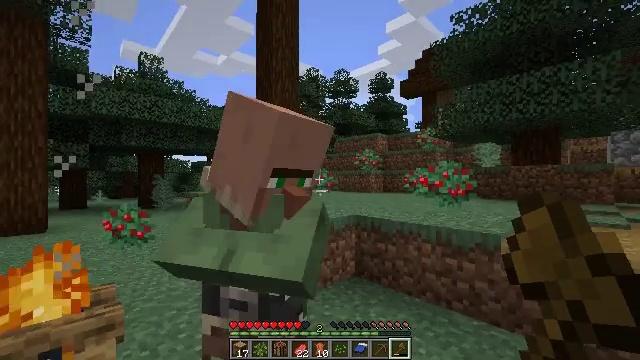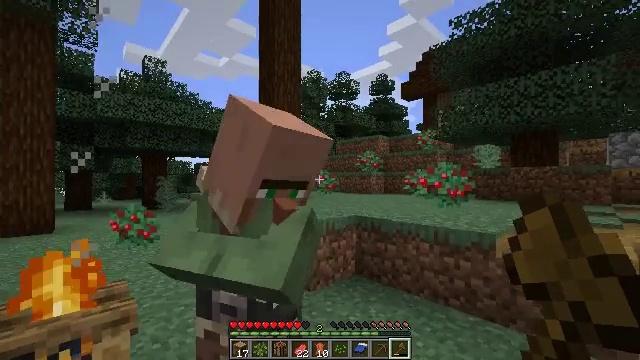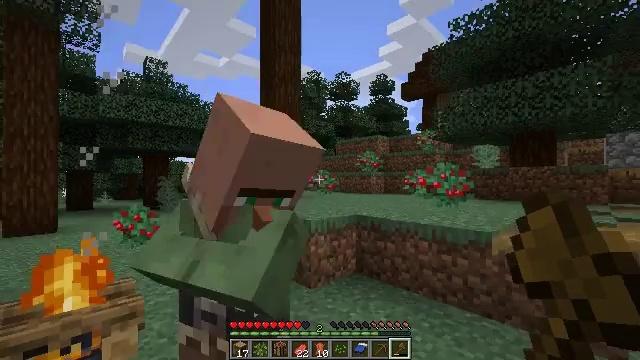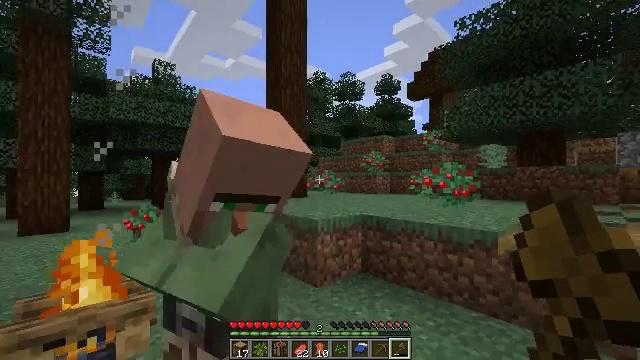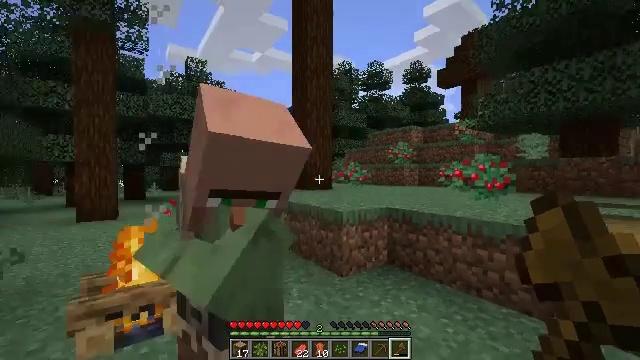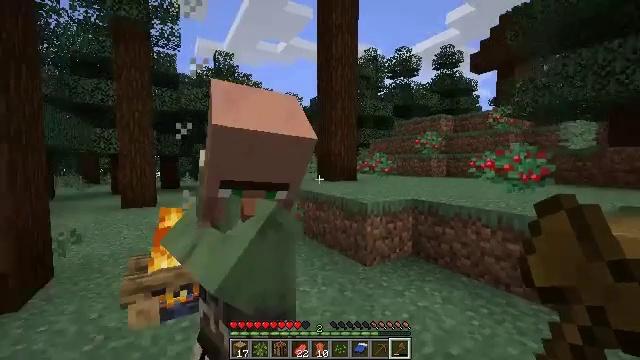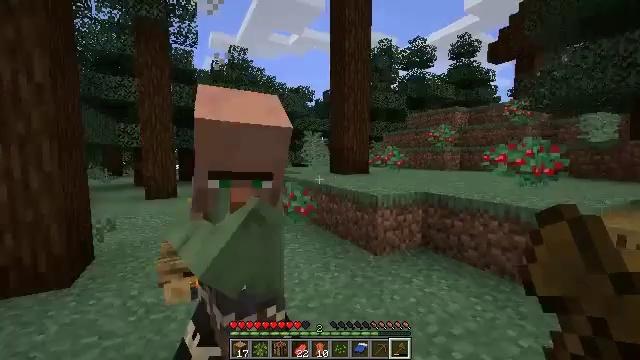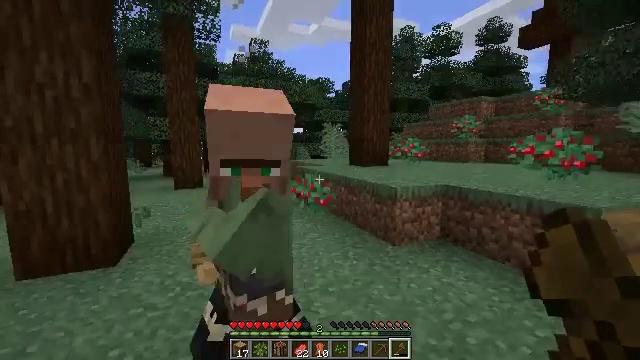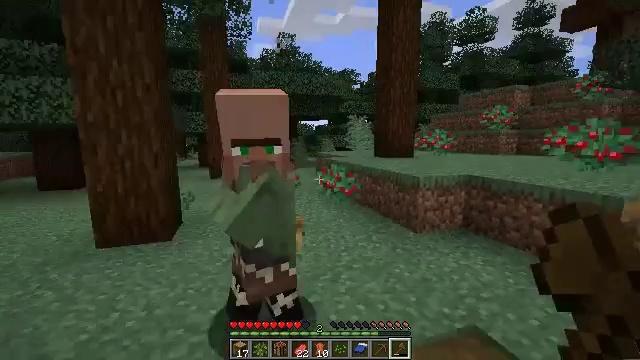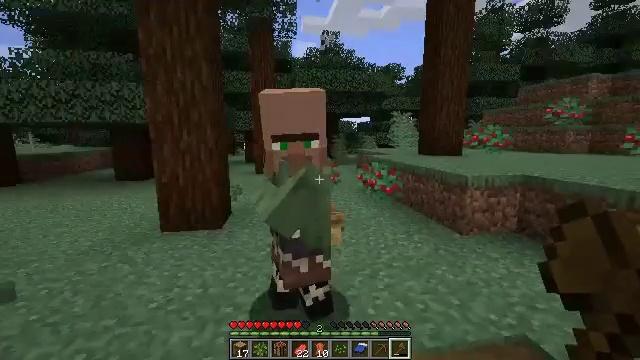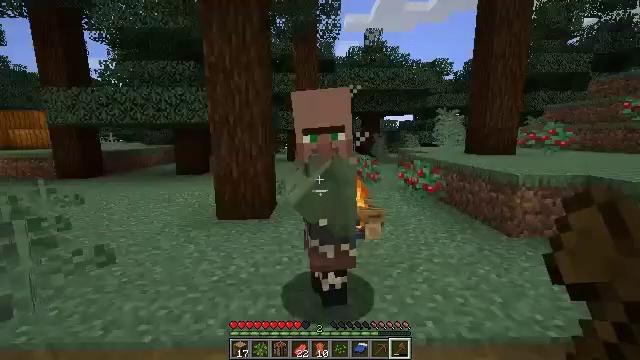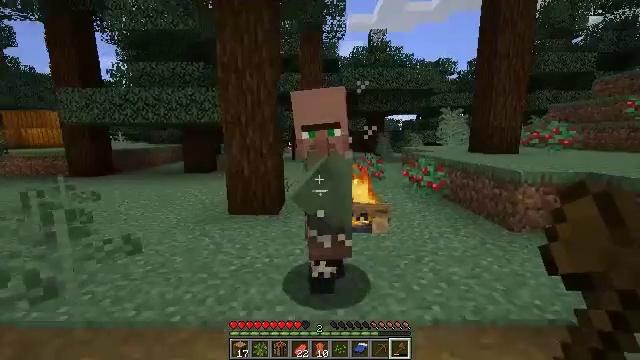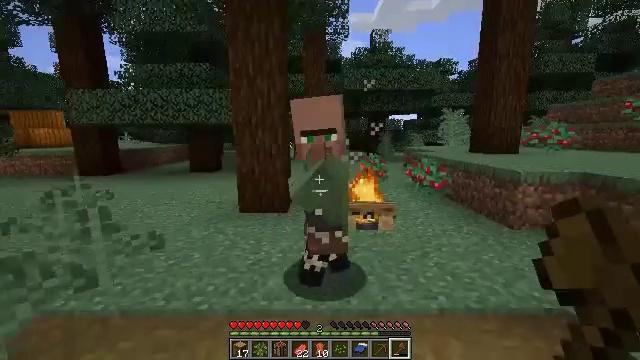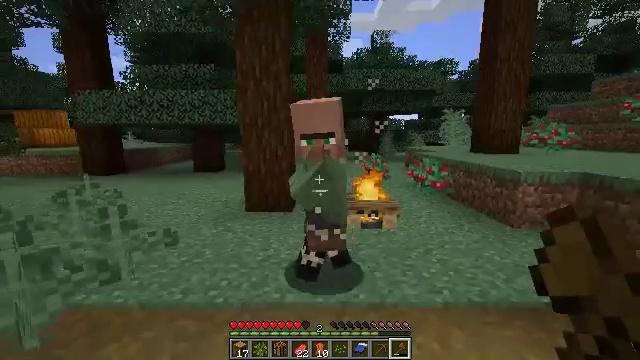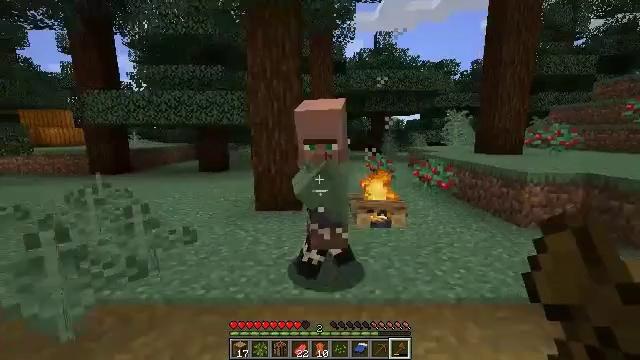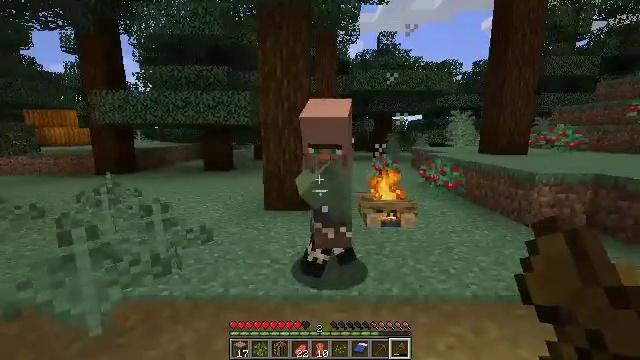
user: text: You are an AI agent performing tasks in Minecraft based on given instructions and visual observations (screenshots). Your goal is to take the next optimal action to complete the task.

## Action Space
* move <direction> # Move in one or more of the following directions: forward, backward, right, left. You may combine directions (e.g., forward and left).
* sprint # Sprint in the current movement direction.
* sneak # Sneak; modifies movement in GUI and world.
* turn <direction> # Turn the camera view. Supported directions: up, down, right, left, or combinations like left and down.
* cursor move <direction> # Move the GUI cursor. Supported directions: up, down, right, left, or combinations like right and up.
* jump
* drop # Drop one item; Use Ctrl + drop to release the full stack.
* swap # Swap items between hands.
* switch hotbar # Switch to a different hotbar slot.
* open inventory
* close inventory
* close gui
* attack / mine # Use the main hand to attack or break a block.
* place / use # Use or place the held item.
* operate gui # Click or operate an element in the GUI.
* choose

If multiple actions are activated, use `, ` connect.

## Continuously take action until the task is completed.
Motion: motion action
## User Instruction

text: Gather materials from the sweet berry bush.
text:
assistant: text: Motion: no_op
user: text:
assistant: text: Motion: no_op
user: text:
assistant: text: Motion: turn left
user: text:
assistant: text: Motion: move back, turn left and down
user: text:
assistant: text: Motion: move back, turn left and down
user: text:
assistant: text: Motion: move back, turn left and down
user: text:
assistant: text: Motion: move back, turn left and down
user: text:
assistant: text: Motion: move back, turn left and down
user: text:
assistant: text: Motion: move back, turn left
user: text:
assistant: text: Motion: move back and move left, turn left
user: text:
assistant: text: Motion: move back and move left
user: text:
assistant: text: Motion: move back and move left
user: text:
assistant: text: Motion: move left
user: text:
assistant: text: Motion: move left
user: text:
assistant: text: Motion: move left
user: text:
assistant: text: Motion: move left
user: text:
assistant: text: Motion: move left, turn left and up
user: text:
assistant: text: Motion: move left
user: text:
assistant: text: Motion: move forward and move left
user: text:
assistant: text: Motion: move forward and move left, turn right and up
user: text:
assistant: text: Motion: move forward and move left, turn right
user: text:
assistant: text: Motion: move forward and move left, turn right
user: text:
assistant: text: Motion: move forward and move left, turn right
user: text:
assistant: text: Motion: move forward and move left
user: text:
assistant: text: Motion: move forward and move left
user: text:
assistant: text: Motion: move left, turn right
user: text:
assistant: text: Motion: move left, turn right and down
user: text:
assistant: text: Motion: move left, turn right and down
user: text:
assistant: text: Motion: move left, turn right
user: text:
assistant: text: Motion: move left, turn right